The image is a wavelet scalogram (time versus scale/frequency) of a rolling-element bearing's vibration signal. Based on the visible evidence, which condition applies: normal, inner_race, outer_race, ball?
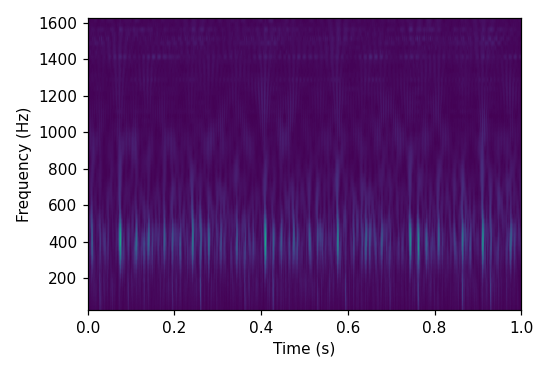
Answer: outer_race